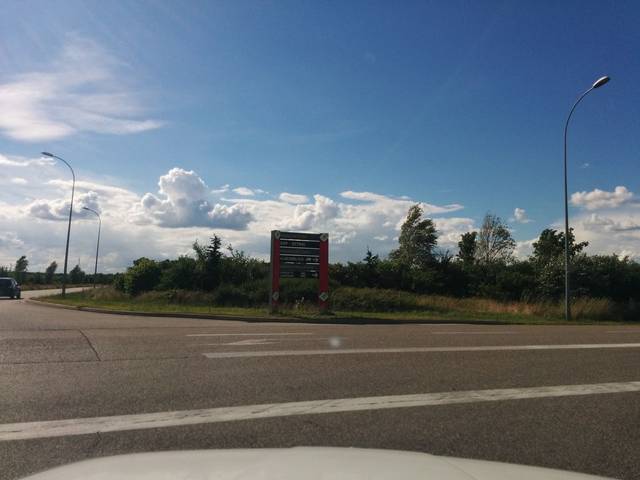
Region: France
Coordinates: 45.832, 5.273